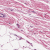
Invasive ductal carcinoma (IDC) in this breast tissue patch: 0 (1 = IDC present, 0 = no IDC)